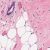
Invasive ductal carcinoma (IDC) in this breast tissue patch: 0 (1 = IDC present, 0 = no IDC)